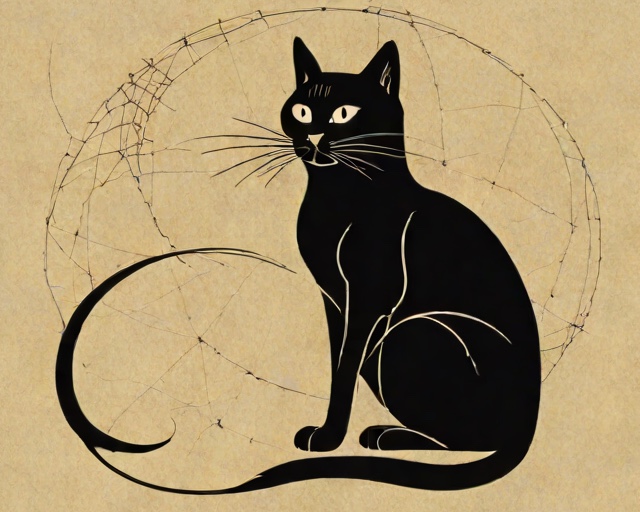
Category: Halloween